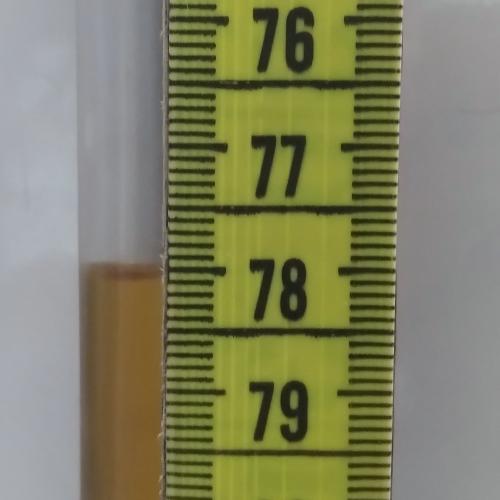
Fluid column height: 78.0 cm